Question: i need to set position in position column depending upon percentage column.
i also have asap utilities. Kindly share formula for this.

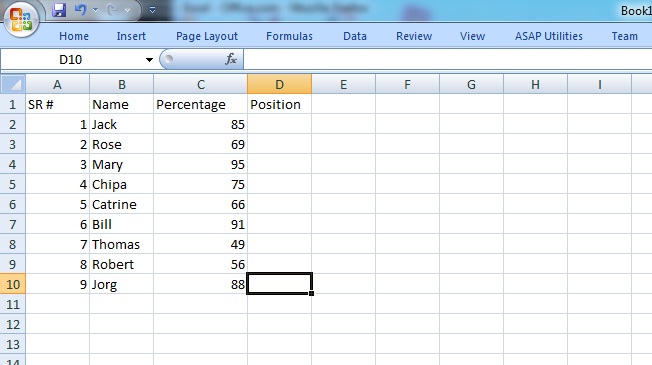
Answer: You want the Rank() function.
As in
'''
=RANK(C2,$C$2:$C$10)
'''
starting in D2 and copied down.